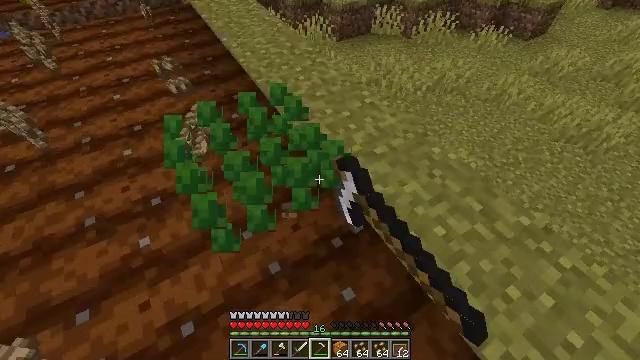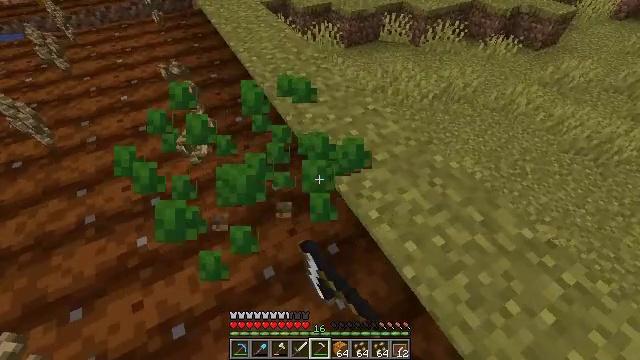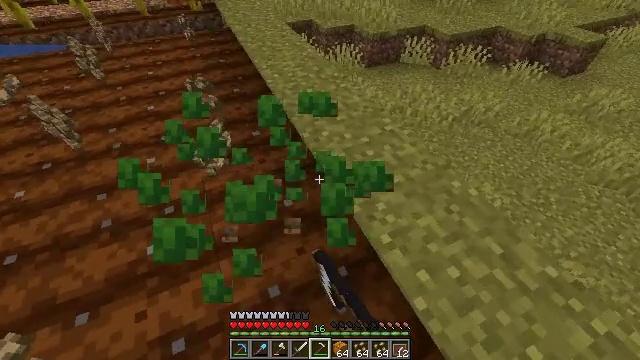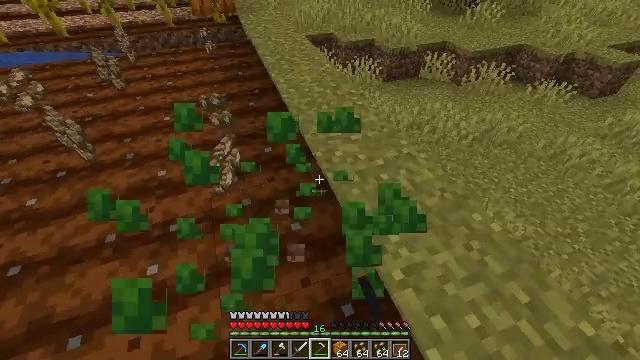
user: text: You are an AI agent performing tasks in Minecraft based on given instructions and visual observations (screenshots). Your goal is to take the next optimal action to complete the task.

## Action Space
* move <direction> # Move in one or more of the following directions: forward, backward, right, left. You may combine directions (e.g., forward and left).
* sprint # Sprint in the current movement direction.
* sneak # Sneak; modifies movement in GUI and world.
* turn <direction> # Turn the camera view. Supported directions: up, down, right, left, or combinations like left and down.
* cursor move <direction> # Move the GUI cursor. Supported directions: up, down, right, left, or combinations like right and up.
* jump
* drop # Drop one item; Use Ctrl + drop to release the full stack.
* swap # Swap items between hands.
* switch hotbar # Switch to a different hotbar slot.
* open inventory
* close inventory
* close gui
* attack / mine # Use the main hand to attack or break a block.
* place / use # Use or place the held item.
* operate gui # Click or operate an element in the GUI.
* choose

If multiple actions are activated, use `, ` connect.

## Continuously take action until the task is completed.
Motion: motion action
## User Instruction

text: Harvest the mature beetroots.
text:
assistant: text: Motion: turn left and up, attack / mine
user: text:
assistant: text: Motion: move forward, turn left and up, attack / mine
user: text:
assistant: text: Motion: move forward, turn left and up
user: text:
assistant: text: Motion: no_op